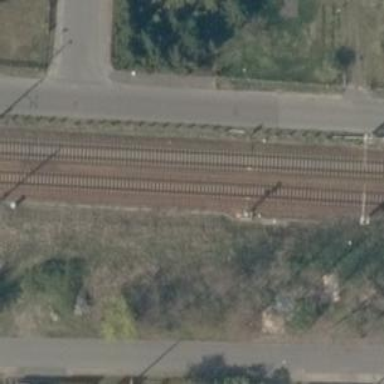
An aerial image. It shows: Railway signal.